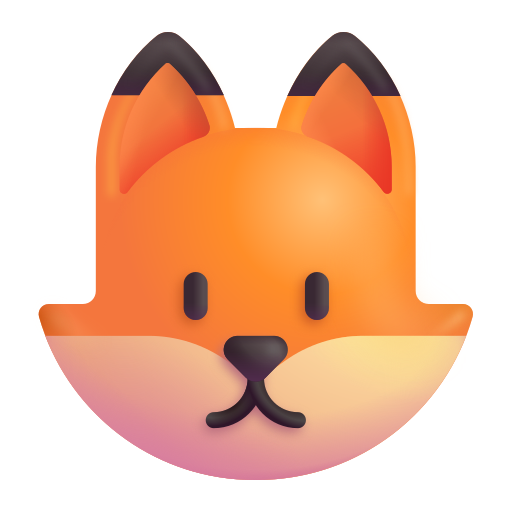
fox color